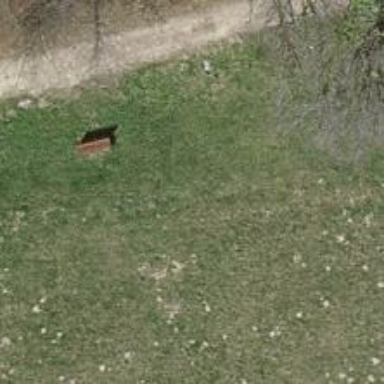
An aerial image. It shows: Bench for seating.